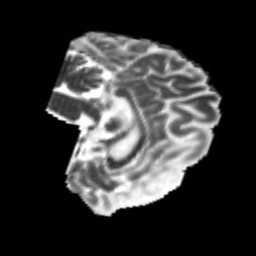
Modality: MD
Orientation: sagittal
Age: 23
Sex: female
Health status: healthy
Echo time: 0.074 s